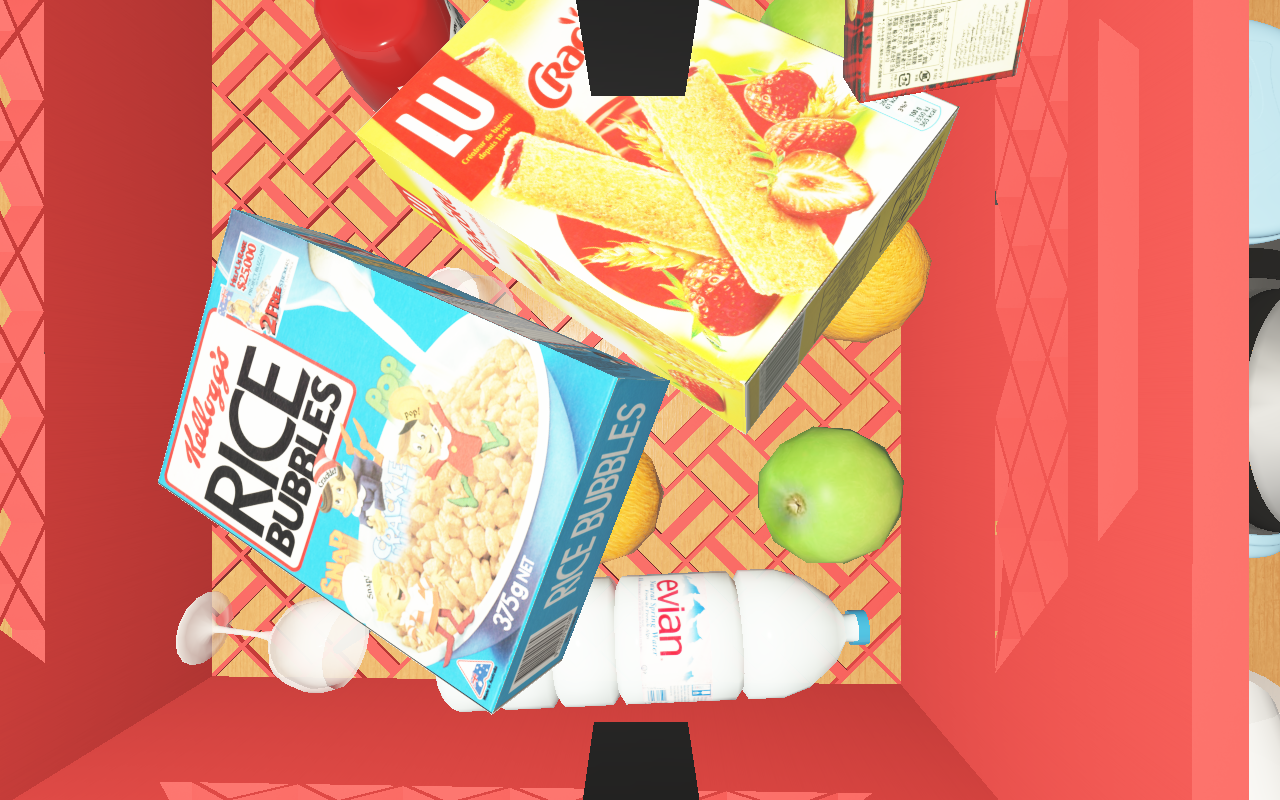
Objects in the scene:
carafe
water bottle
apple
apple
orange
orange
spoon
glass
wineglass
cereal box